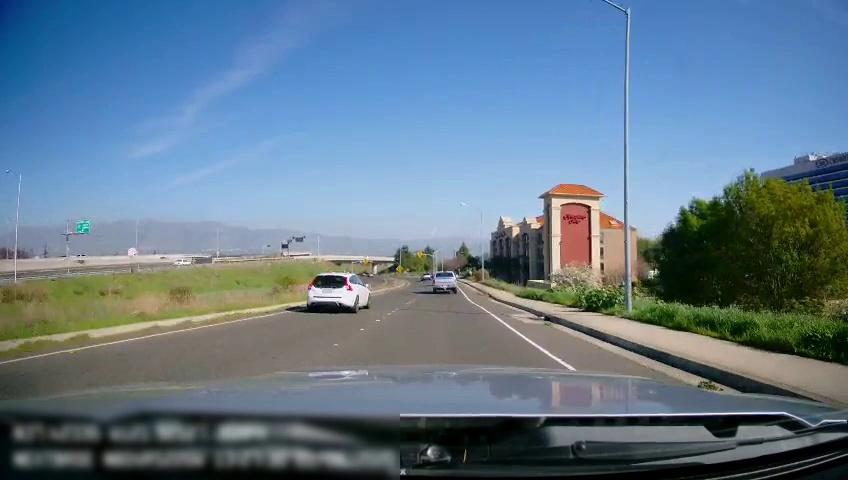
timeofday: Day
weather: Sunny
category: Drivable Space
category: Drivable Space
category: Drivable Space
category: Vehicles | SUV
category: Vehicles | Car
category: Vehicles | SUV
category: Vehicles | Truck
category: Lanes | Current Lane
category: Lanes | Current Lane
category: Lanes | Opposite Lane
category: Lanes | Alternate Lane
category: Traffic | Signs